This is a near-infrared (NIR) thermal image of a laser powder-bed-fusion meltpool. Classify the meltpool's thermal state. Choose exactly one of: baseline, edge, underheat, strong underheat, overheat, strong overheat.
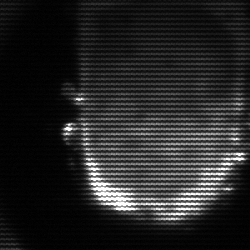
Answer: baseline